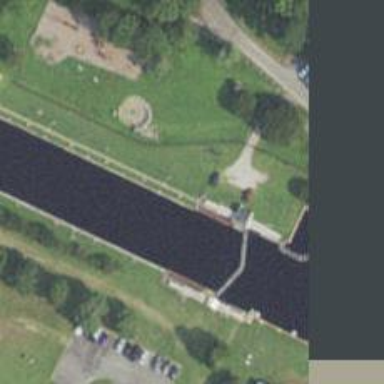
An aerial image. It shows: Lock gate along waterway.